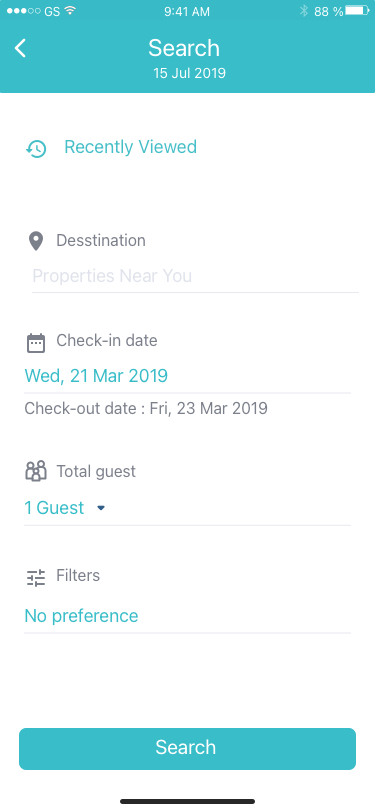
Text in this UI design:
Recently Viewed
Desstination
Properties Near You
Filters
No preference
Check-in date
Check-out date : Fri, 23 Mar 2019
Wed, 21 Mar 2019
Total guest
1 Guest
88 %
9:41 AM
GS
Search
15 Jul 2019
Search